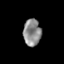
Tissue: skin
Cell type: Epithelial cells
Senescence score: 0.2194
Nuclear area (px): 465
Mean DAPI intensity: 139.819